Field crop: maize
Growth stage: 2
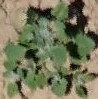
Species: chenopodium